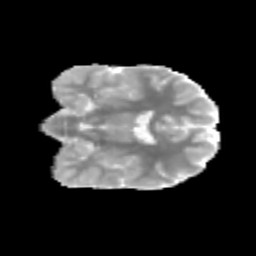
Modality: MD
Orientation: coronal
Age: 12
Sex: female
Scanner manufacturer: siemens
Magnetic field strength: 3 T
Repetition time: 3.8 s
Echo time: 0.07 s